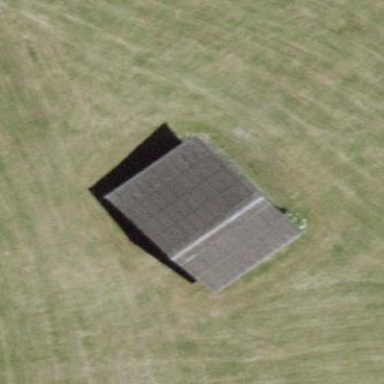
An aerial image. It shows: Barn.